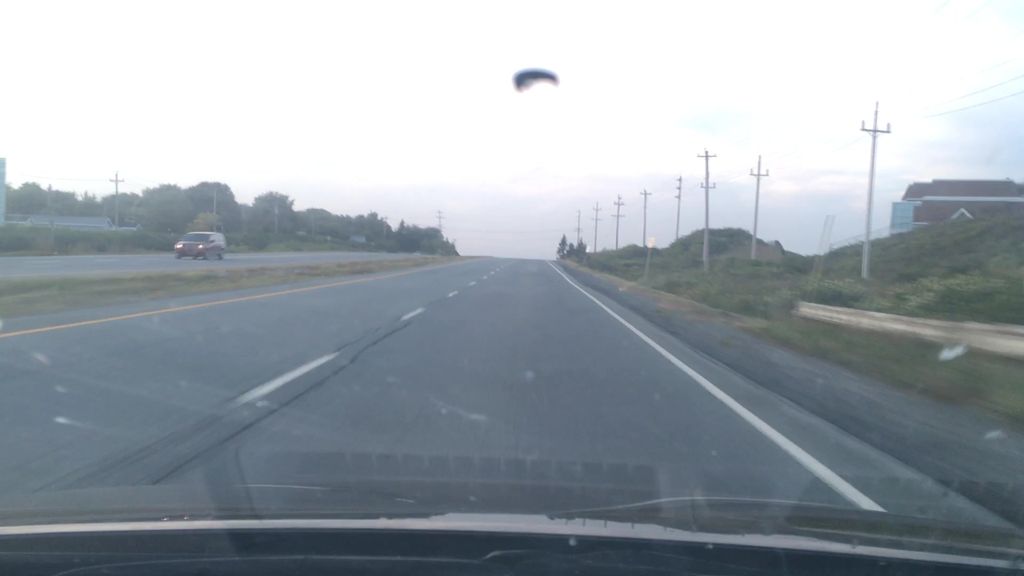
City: halifax